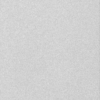
Label: dusty